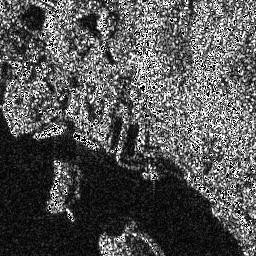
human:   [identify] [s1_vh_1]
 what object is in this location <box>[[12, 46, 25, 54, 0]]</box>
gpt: <ref>1 medium ship at the left</ref>

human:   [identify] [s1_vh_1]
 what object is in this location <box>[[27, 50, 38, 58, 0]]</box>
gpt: <ref>1 medium ship at the center</ref>